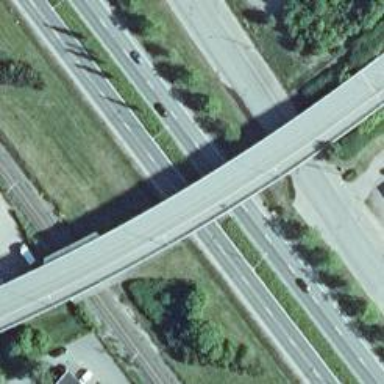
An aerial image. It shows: Trunk highway.